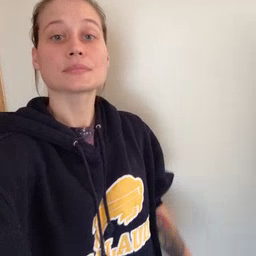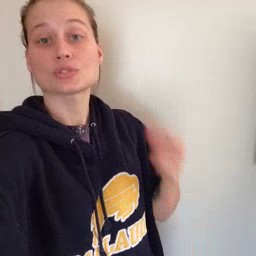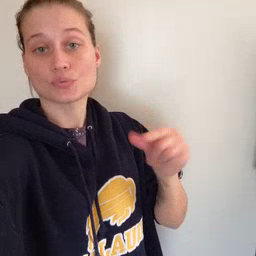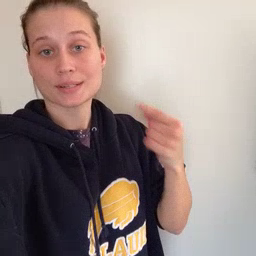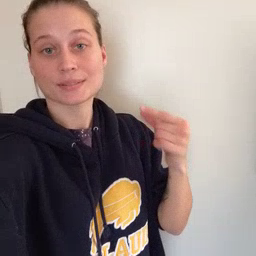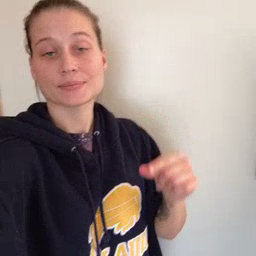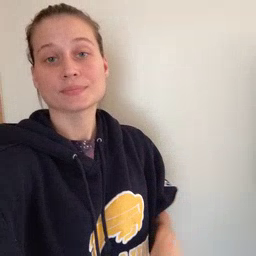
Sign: green